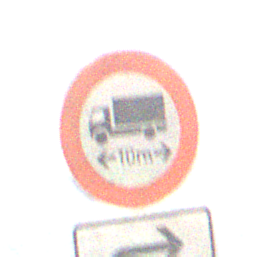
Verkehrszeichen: TatsaechlicheLaenge
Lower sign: RichtungsangabeDurchPfeile5
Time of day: MorningAfternoon
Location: Outdoor (RoadRail)
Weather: PartlyCloudy
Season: NotSpecified
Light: Natural